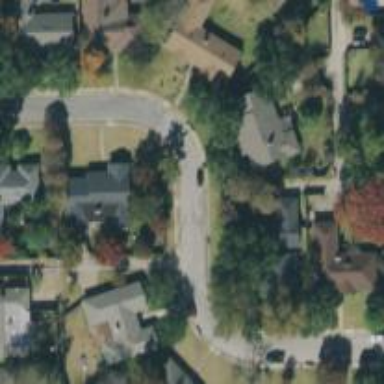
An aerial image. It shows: Residential road.